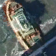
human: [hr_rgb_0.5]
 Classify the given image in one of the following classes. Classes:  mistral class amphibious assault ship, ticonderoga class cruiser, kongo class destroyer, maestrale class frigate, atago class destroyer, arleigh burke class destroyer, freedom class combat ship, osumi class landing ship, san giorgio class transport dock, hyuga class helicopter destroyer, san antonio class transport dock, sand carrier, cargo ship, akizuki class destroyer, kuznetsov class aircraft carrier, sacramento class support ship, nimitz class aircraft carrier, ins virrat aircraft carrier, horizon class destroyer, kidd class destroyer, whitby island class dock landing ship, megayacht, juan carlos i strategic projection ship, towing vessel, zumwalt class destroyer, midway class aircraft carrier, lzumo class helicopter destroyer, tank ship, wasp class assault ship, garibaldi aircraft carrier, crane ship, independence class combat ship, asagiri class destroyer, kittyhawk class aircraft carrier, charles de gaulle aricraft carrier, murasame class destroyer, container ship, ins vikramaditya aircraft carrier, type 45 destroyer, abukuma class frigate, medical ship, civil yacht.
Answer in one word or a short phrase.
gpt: Towing vessel